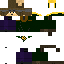
A male human skin with dark skin, wearing brown long hair dressed in a green hoodie and black pants, featuring a closed mouth.